Field crop: maize
Growth stage: 2
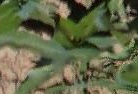
Species: maize